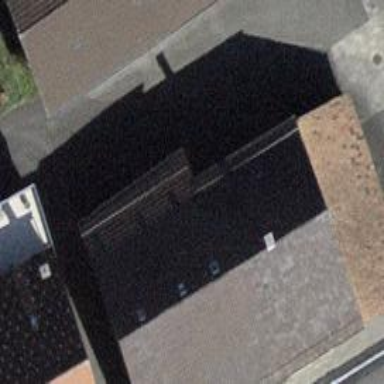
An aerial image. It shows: Building with tiled roof.